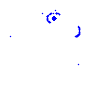
Particle: pion